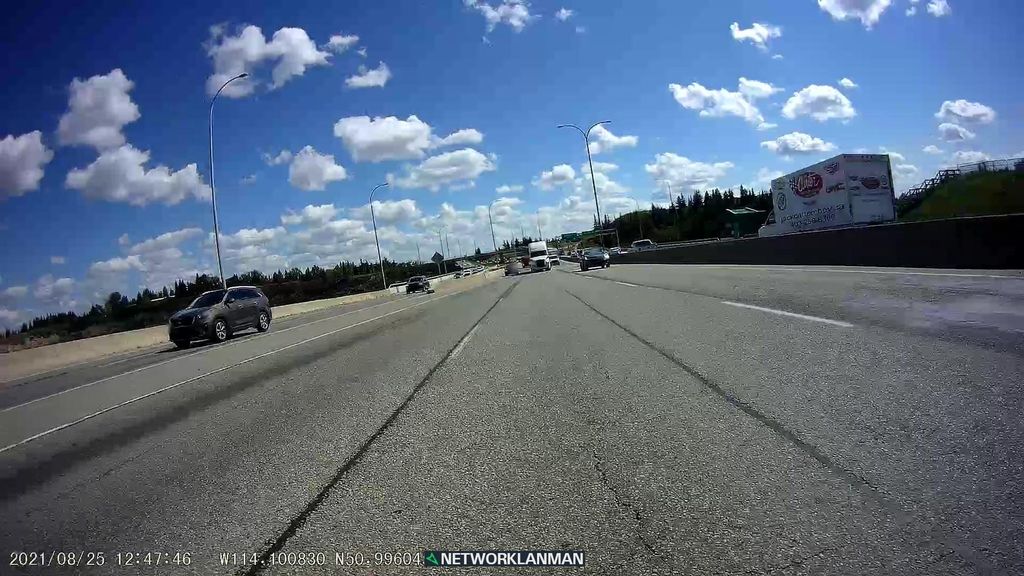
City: calgary